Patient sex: F
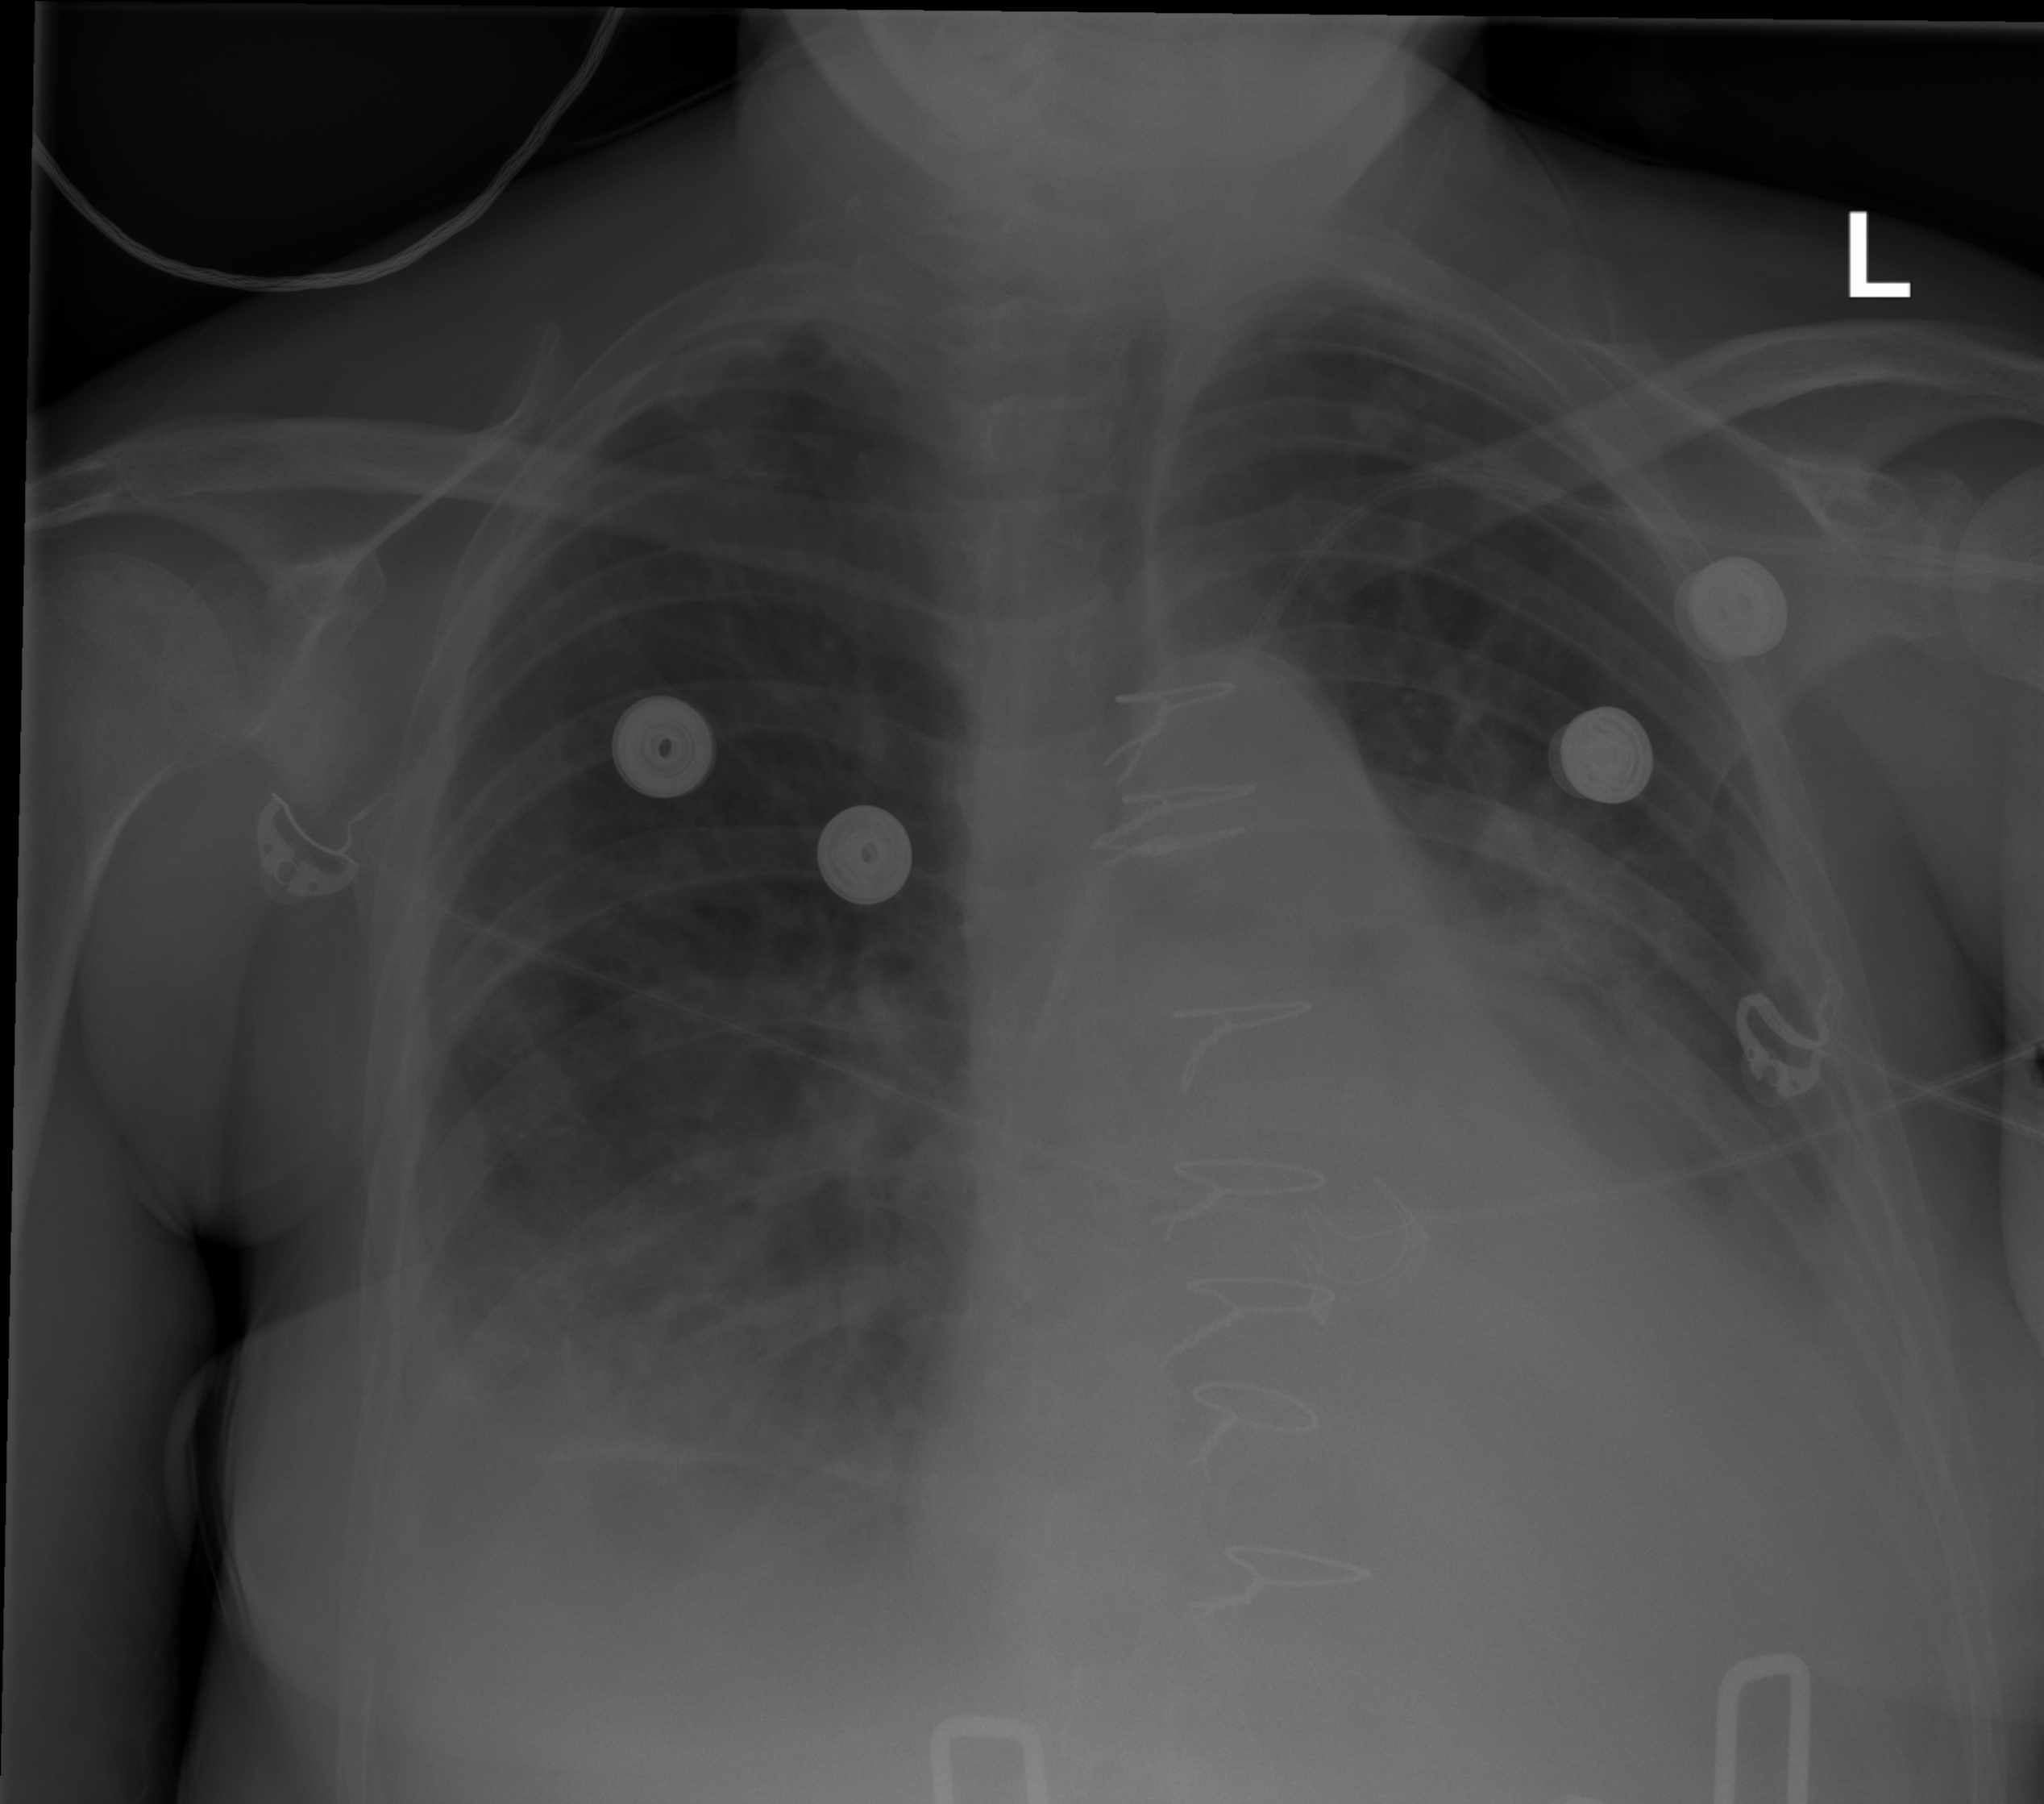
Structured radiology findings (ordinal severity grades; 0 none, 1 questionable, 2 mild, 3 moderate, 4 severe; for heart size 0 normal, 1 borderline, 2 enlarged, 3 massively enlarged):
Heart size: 2
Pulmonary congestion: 2
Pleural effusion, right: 2
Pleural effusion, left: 3
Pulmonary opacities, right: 2
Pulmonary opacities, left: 2
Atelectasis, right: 3
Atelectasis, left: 3